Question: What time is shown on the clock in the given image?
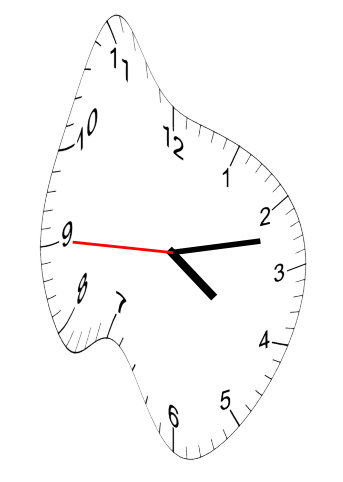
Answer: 04:12:45